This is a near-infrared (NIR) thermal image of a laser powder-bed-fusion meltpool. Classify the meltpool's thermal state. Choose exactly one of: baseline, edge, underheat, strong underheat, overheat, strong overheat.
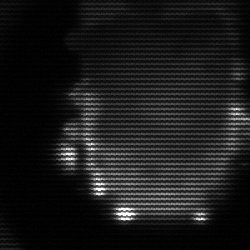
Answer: baseline